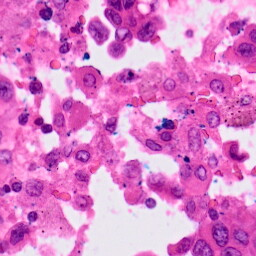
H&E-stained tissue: Lung